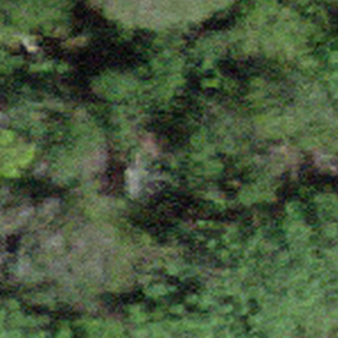
Label: other